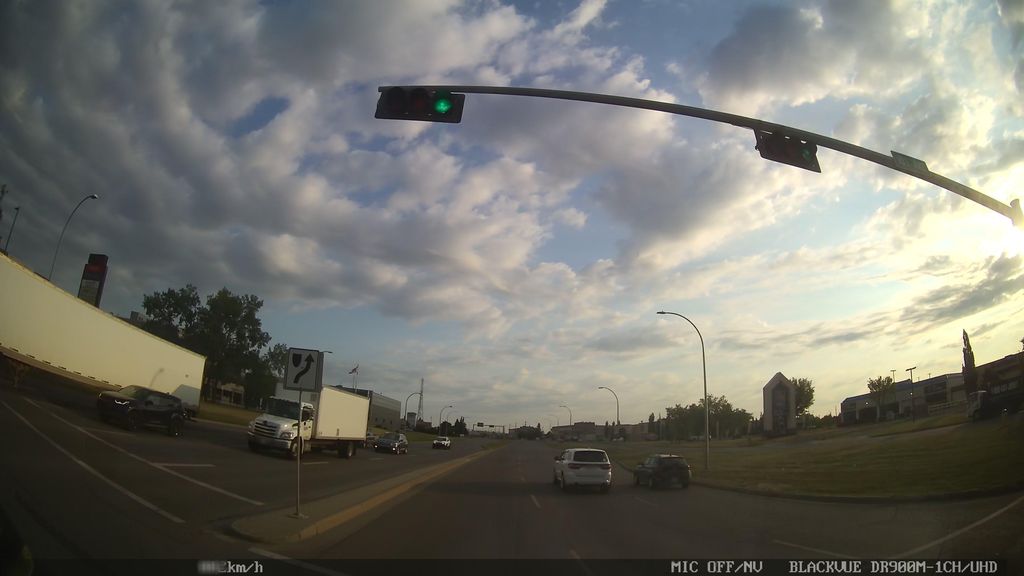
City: edmonton